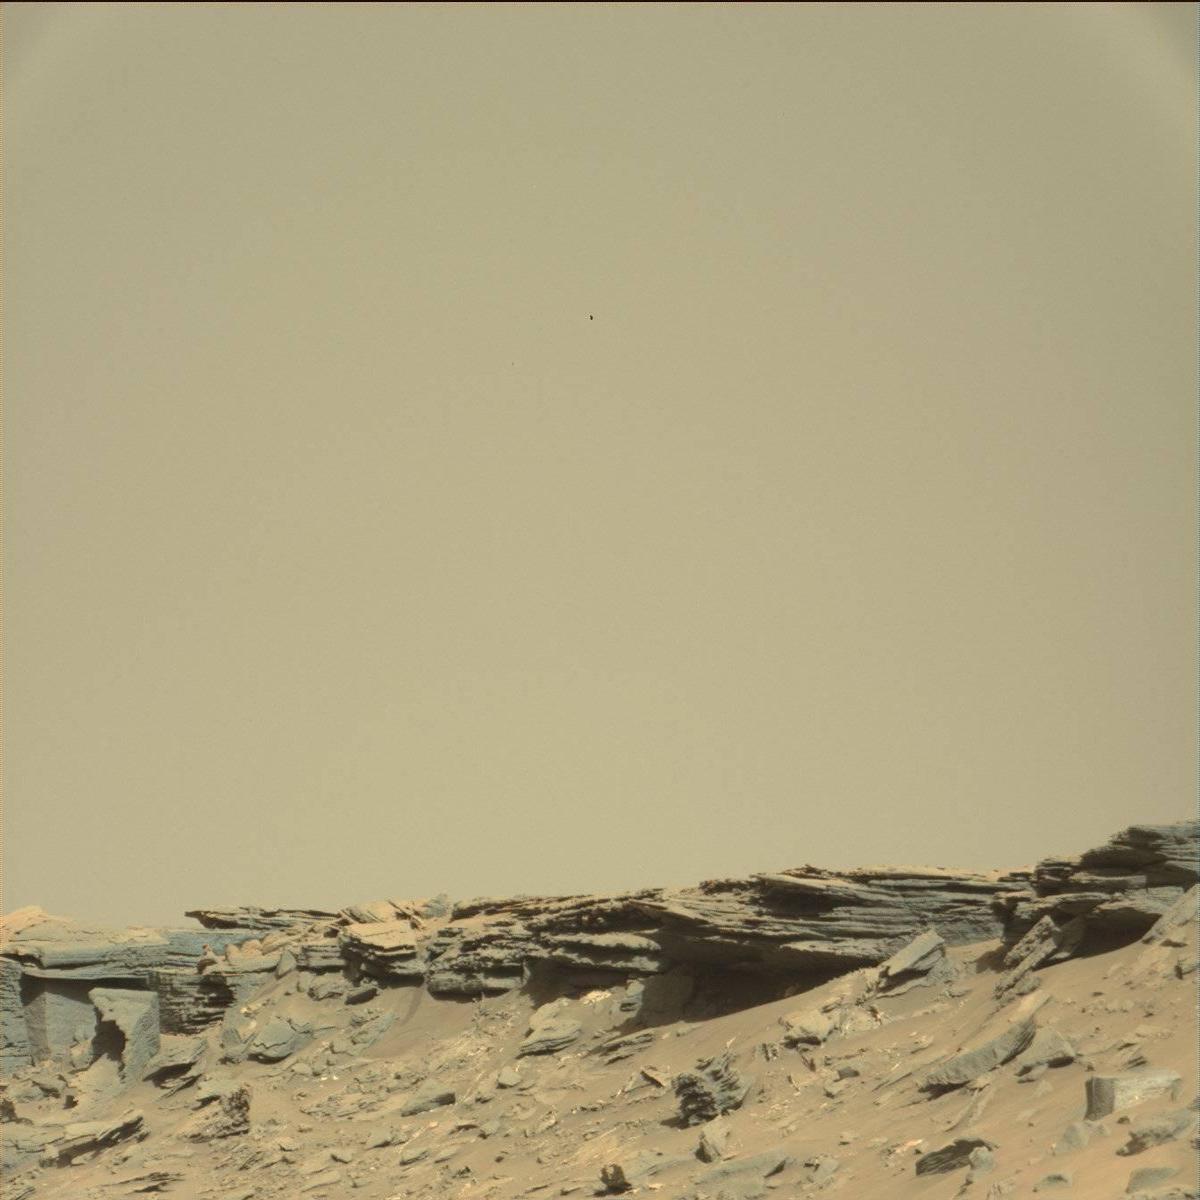
Terrain classes present: Bedrock, Sand / Soil, Sky